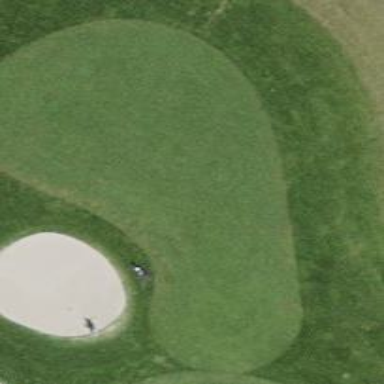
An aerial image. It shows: View of golf hole.